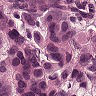
Metastatic tissue present: yes